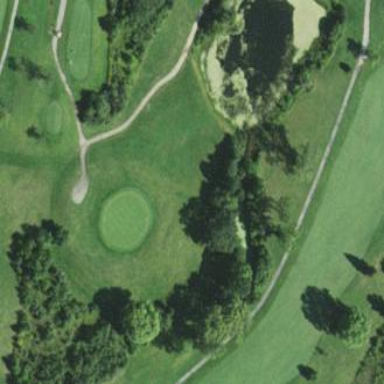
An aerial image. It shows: Water hazard in golf course. The hazard is natural water feature.